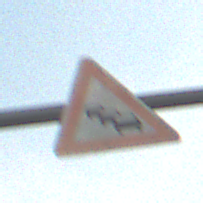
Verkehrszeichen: Stau
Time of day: SunriseSunset
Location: Outdoor (RoadRail)
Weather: PartlyCloudy
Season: NotSpecified
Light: Natural